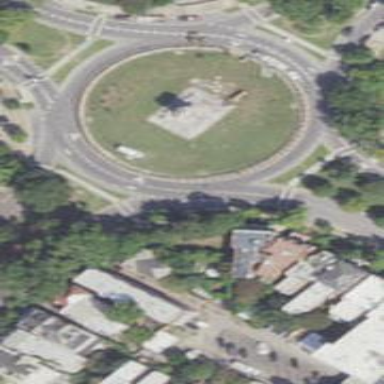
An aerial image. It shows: Tertiary road that leads to roundabout.